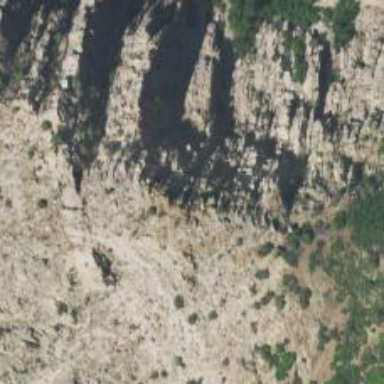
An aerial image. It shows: Natural cliff.